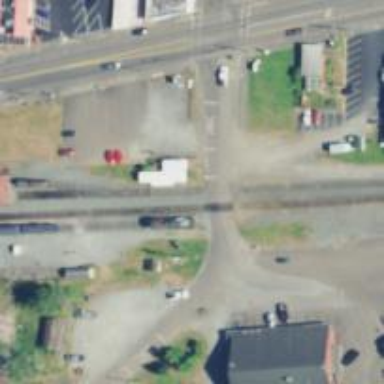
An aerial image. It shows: Railway level crossing.